Question: I am using log4j to log errors to a file, however, I keep getting the following error when ever I run my program, although the log file gets created and the error is logged in the file, but only when I quit the program
Error
'''
log4j:ERROR Could not read configuration file [log4j.properties].
java.io.FileNotFoundException: log4j.properties (No such file or directory)
at java.io.FileInputStream.open(Native Method)
at java.io.FileInputStream.<init>(FileInputStream.java:131)
at java.io.FileInputStream.<init>(FileInputStream.java:87)
at org.apache.log4j.PropertyConfigurator.doConfigure(PropertyConfigurator.java:372)
at org.apache.log4j.PropertyConfigurator.configure(PropertyConfigurator.java:403)
at javafxapplication4.JavaFXApplication4.init(JavaFXApplication4.java:227)
at com.sun.javafx.application.LauncherImpl.launchApplication1(LauncherImpl.java:788)
at com.sun.javafx.application.LauncherImpl.access$000(LauncherImpl.java:56)
at com.sun.javafx.application.LauncherImpl$1.run(LauncherImpl.java:158)
at java.lang.Thread.run(Thread.java:724)
log4j:ERROR Ignoring configuration file [log4j.properties].
'''
Code:
'''
PropertyConfigurator.configure("log4j.properties");
...
catch(SQLException e)
{
System.out.println("Error on Database connection");
System.out.print(e.getMessage());
logger.error("Your log message", e);
}
'''
Configuration file:
'''
log4j.rootLogger=debug, stdout, R
log4j.appender.stdout=org.apache.log4j.ConsoleAppender
log4j.appender.stdout.layout=org.apache.log4j.PatternLayout
# Pattern to output the caller's file name and line number.
log4j.appender.stdout.layout.ConversionPattern=%5p [%t] (%F:%L) - %m%n
log4j.appender.R=org.apache.log4j.RollingFileAppender
log4j.appender.R.File=/log/example.log
log4j.appender.R.MaxFileSize=100KB
# Keep one backup file
log4j.appender.R.MaxBackupIndex=1
log4j.appender.R.layout=org.apache.log4j.PatternLayout
log4j.appender.R.layout.ConversionPattern=%p %t %c - %m%n
'''

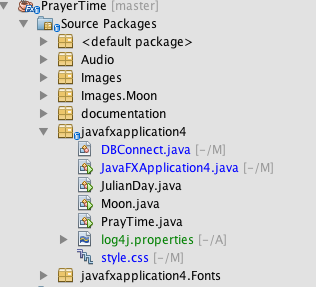
Answer: You dont even need to set the log4j.properteis file. Log4j finds it by itself if its in root folder.